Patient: sex M, age 81
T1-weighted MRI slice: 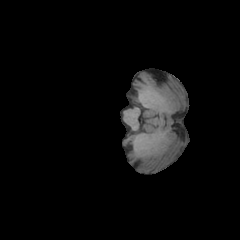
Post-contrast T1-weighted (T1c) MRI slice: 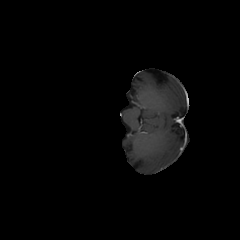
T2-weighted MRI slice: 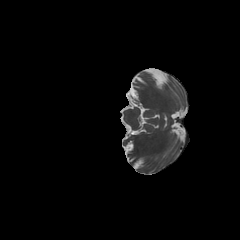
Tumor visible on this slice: no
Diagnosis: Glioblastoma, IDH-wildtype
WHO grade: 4